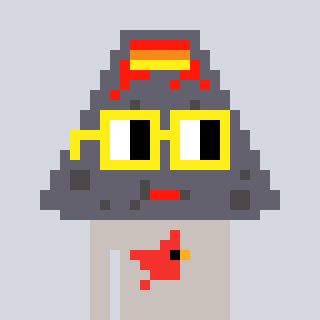
a pixel art character with square yellow glasses, a volcano-shaped head and a foggrey-colored body on a cool background